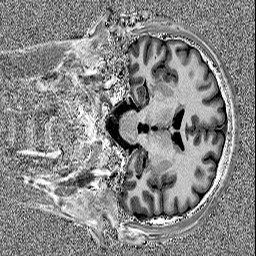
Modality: MP2RAGE
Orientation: coronal
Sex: male